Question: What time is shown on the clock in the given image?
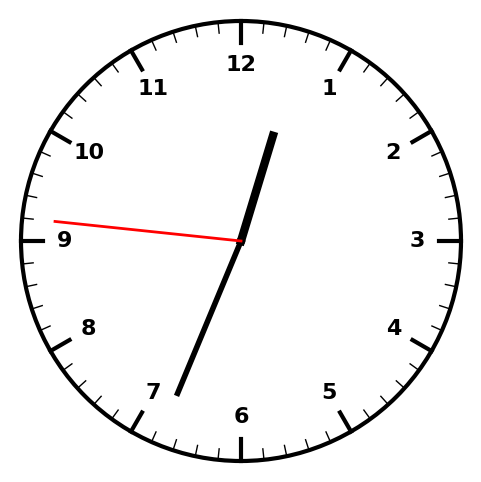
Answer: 12:33:46